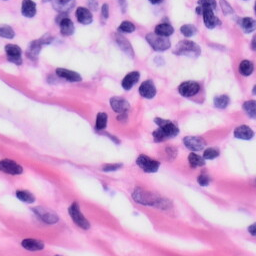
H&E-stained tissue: Skin